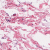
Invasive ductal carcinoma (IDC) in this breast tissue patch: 0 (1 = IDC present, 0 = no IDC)